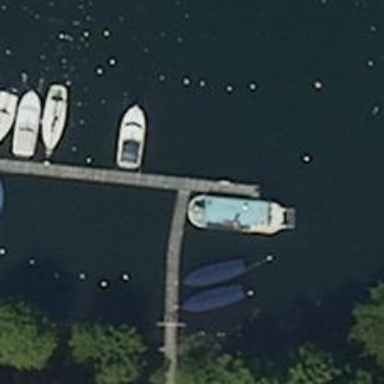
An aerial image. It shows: Man-made pier.